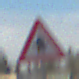
Verkehrszeichen: Vorfahrt
Umgebung: Outdoor, Nature
Tageszeit: MorningAfternoon
Wetter: Clear
Licht: Natural
Jahreszeit: NotSpecified
Kontrast: HighContrast